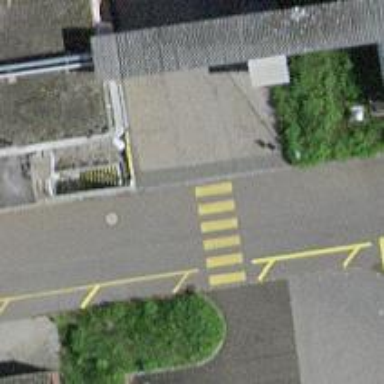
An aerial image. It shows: Zebra crossing on the road.